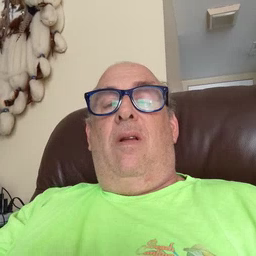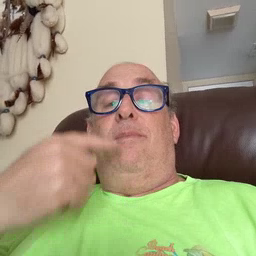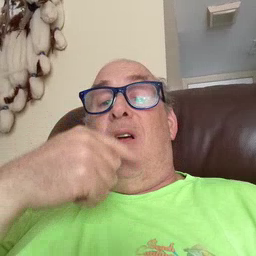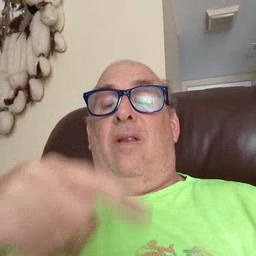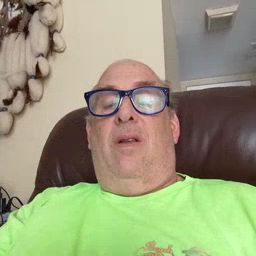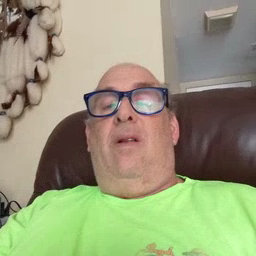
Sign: mouth